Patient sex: M
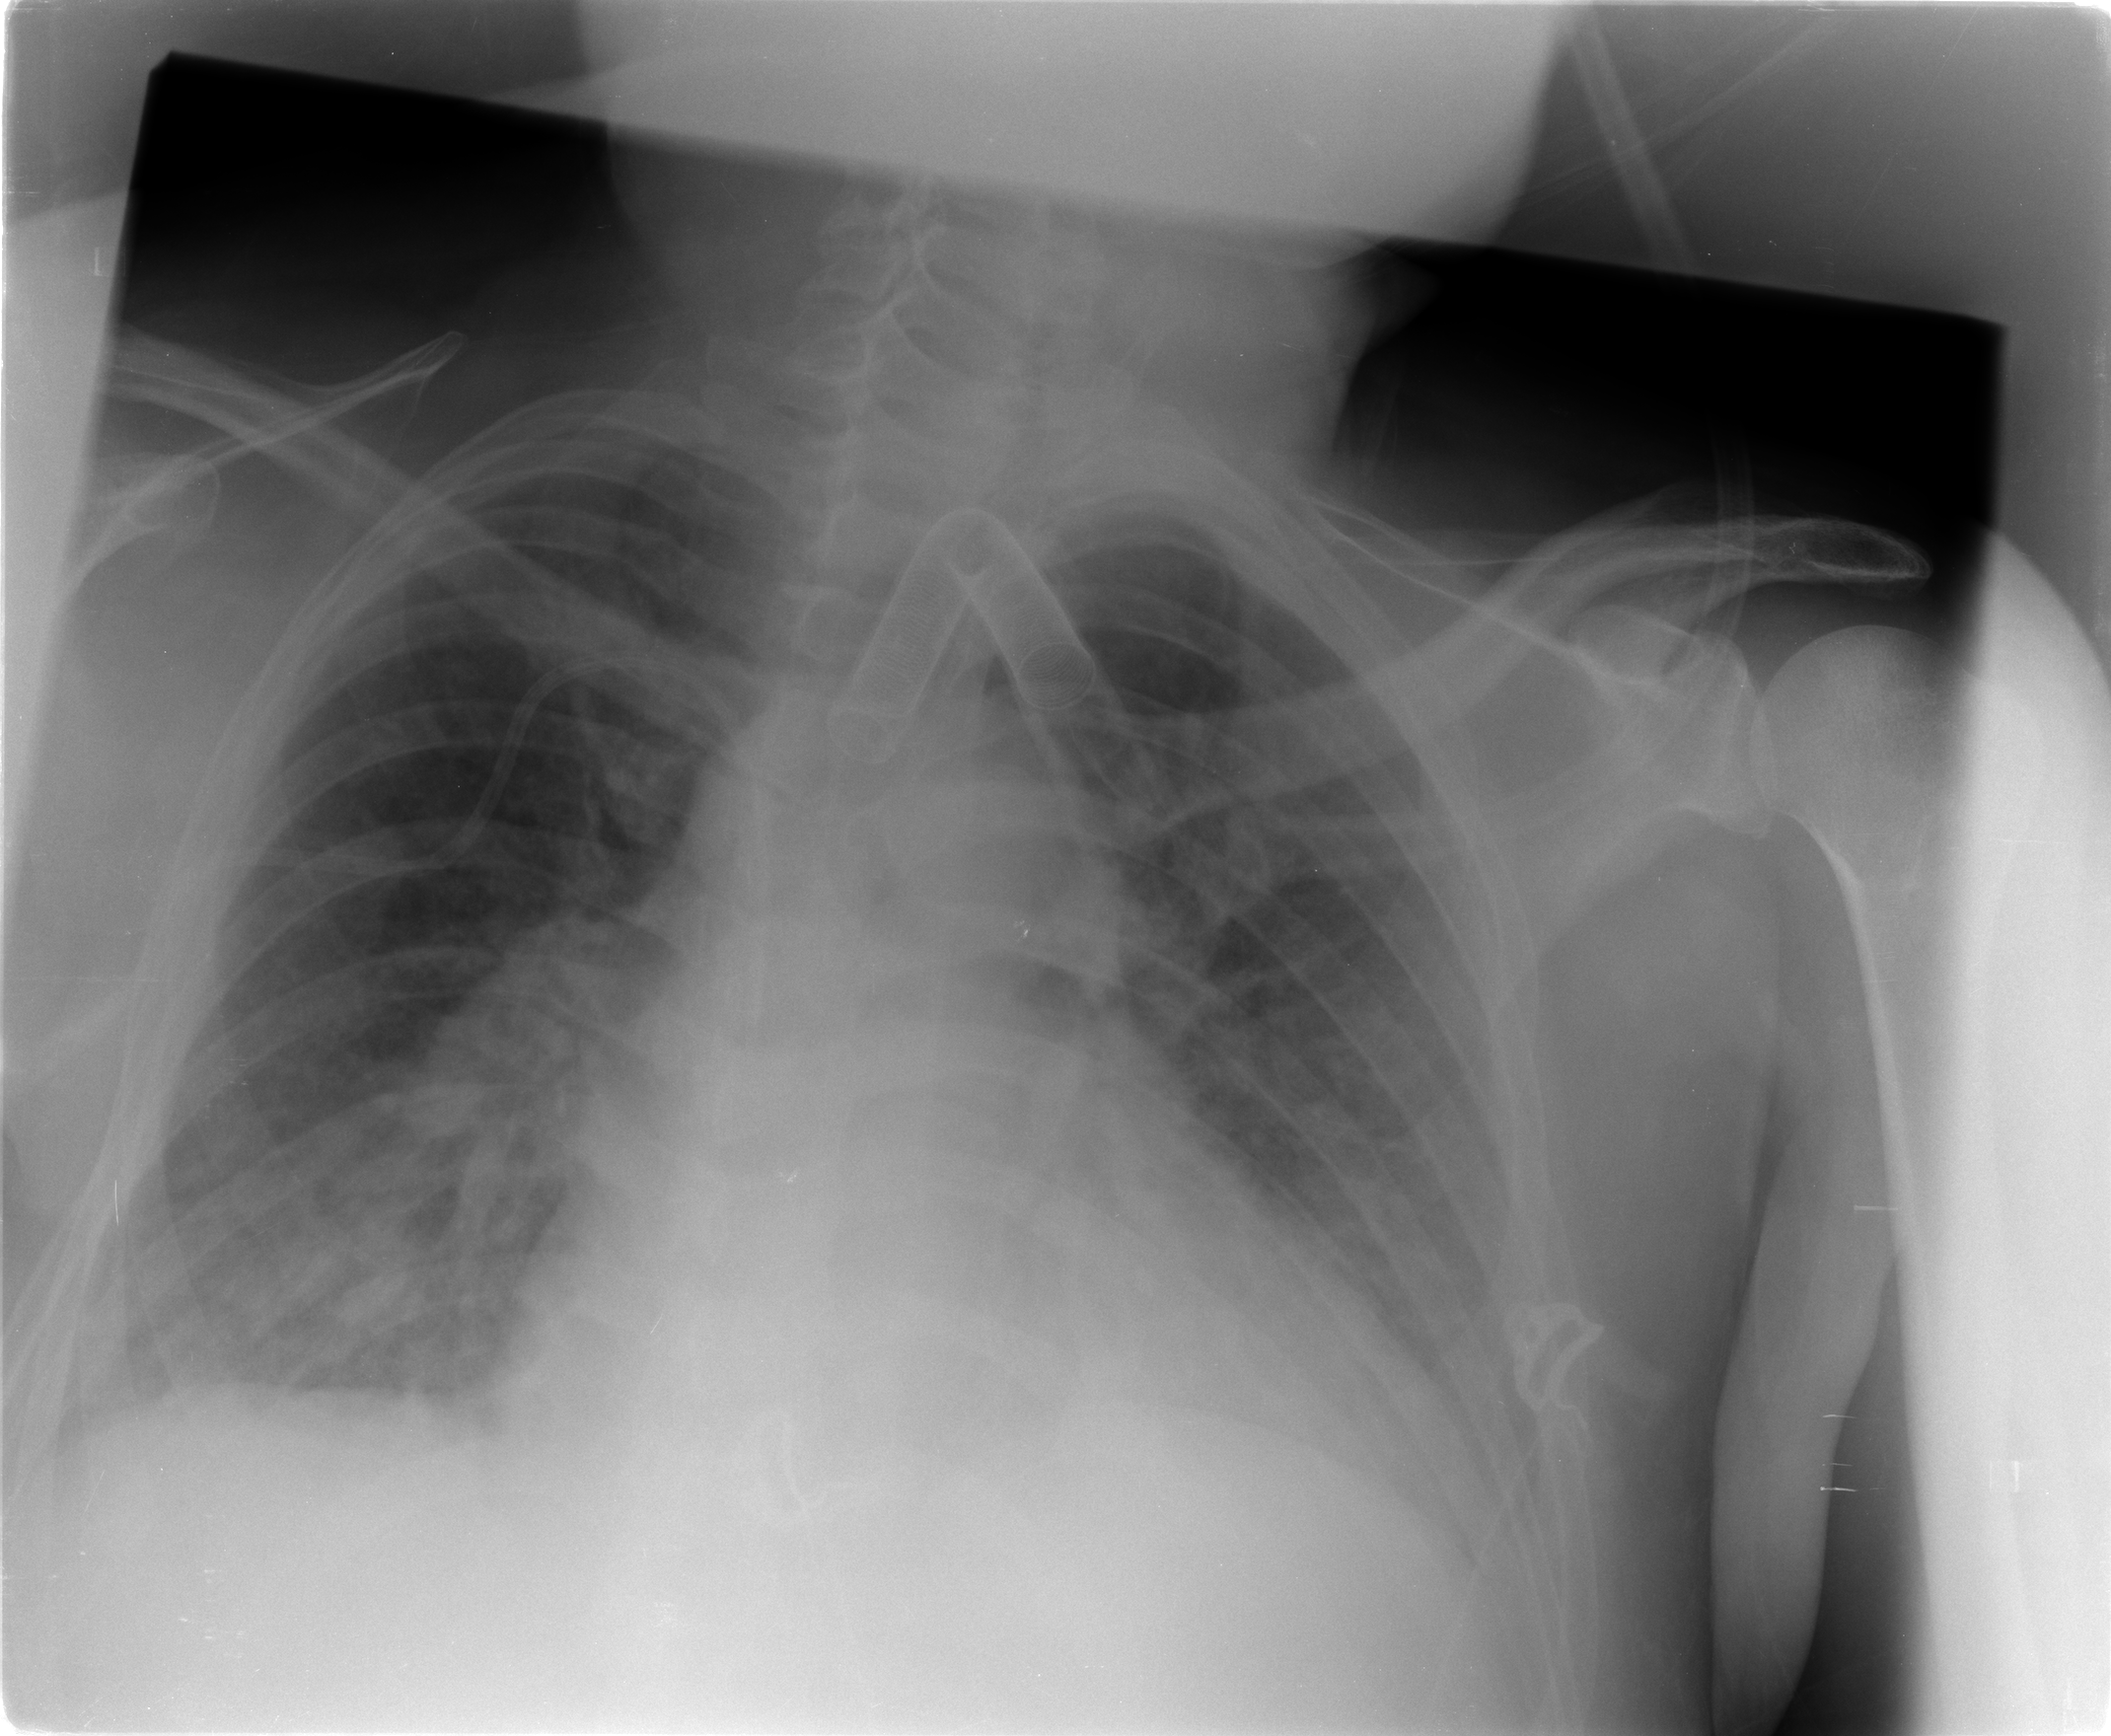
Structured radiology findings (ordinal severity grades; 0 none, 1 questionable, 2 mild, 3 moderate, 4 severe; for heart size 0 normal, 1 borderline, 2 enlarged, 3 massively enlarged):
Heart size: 3
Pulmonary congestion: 2
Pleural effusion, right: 2
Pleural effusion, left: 2
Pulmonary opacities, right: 3
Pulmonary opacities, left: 3
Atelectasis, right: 2
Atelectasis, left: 2